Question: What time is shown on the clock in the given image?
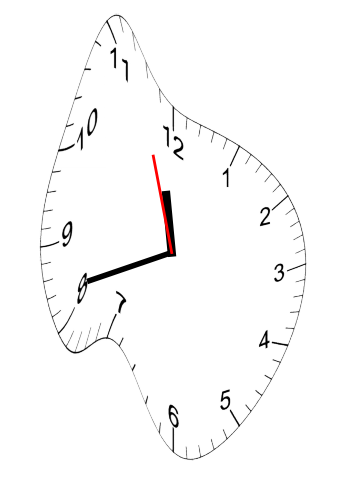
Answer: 11:41:57